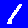
Digit: 1